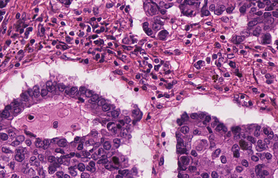
Tumor epithelial tissue: yes
Tumor-associated stroma tissue: yes
Normal tissue: no